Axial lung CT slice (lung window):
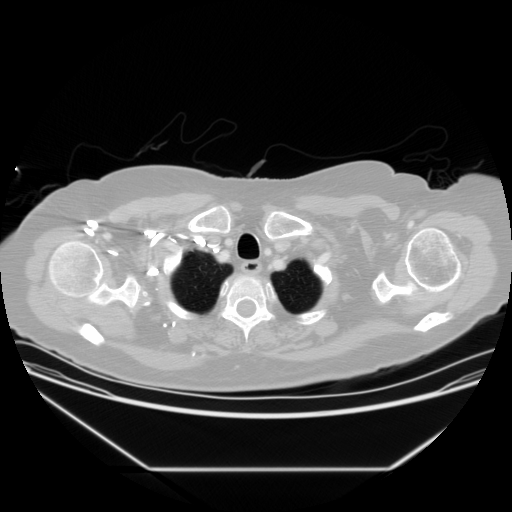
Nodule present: no